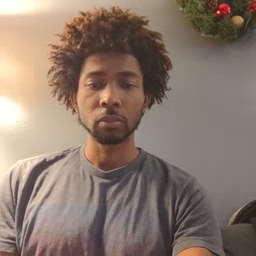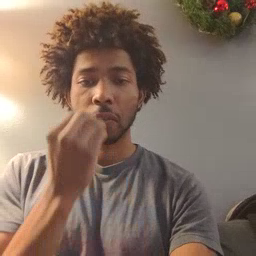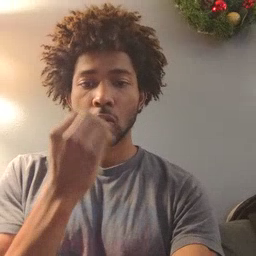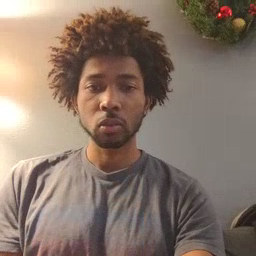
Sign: food